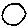
Label: circle